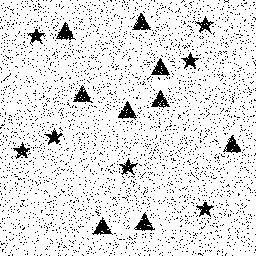
Squares: 0
Triangles: 9
Stars: 7
Total shapes: 16